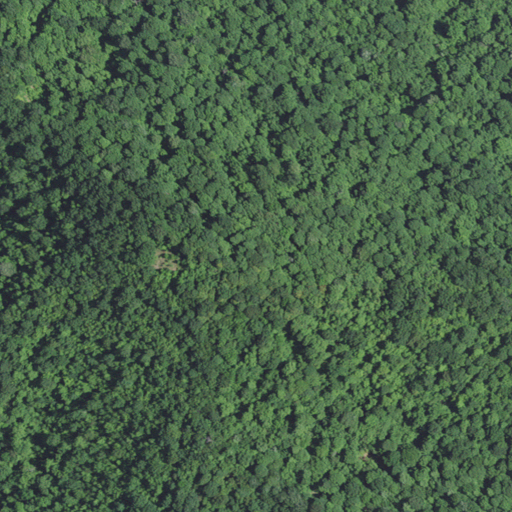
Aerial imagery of mountain in Kentucky named Round Top containing deciduous forest and mixed forest